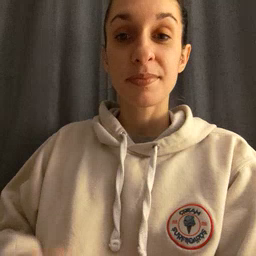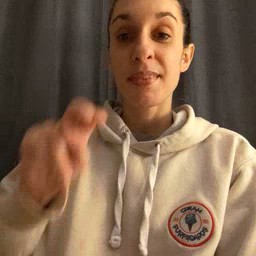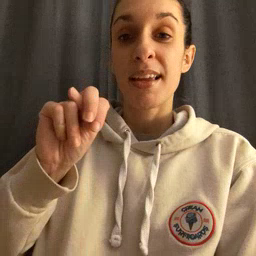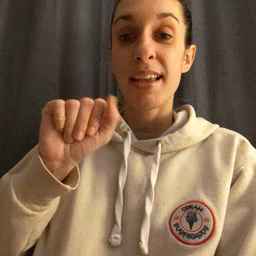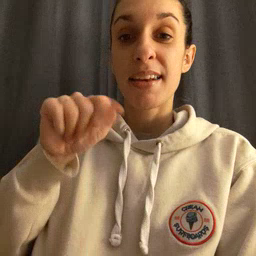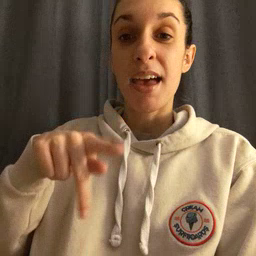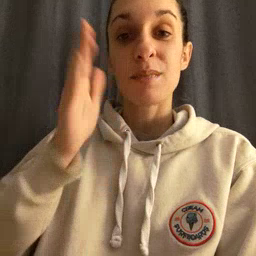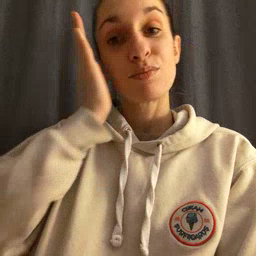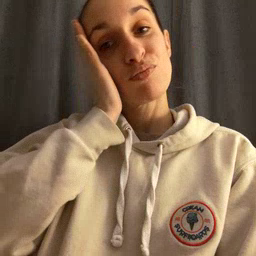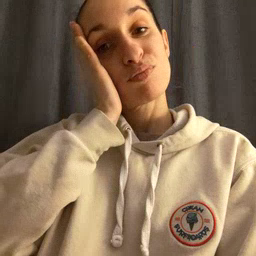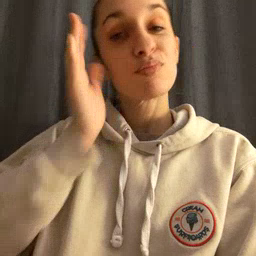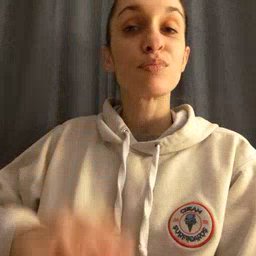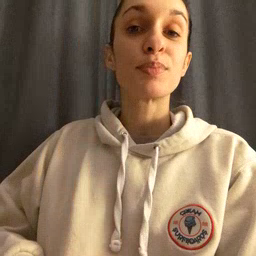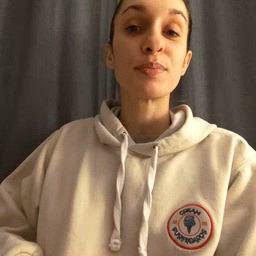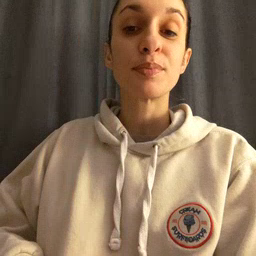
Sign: nap